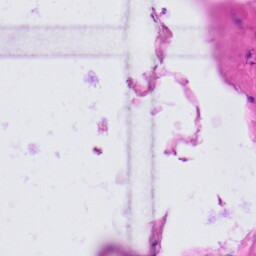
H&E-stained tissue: Prostate